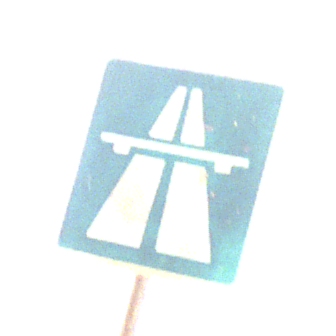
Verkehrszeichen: Autobahn
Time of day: Night
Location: Outdoor (Urban)
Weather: Overcast
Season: Winter
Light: Artificial